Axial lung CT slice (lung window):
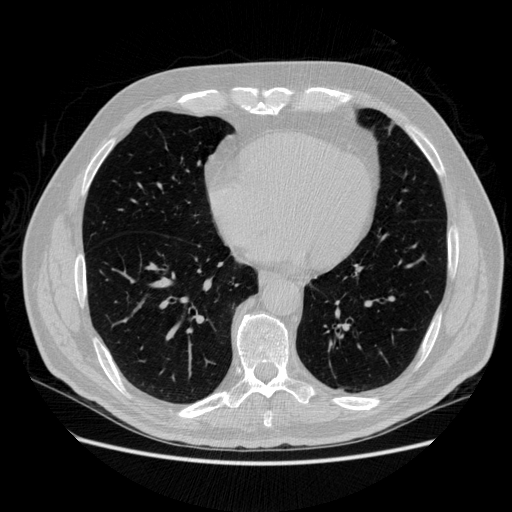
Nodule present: no